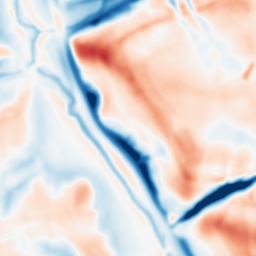
Category: multiscale
Decomposition family: dog_multiscale
Decomposition parameters: sigma_ratio: 1.6
n_scales: 4
base_sigma: 2
Upsampling method: cubic_mitchell
Upsampling parameters: scale: 4
Upsampling scale: 4